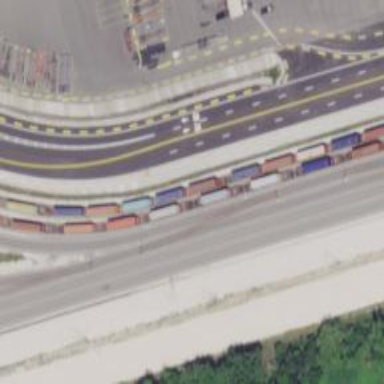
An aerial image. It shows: Rail spur service.